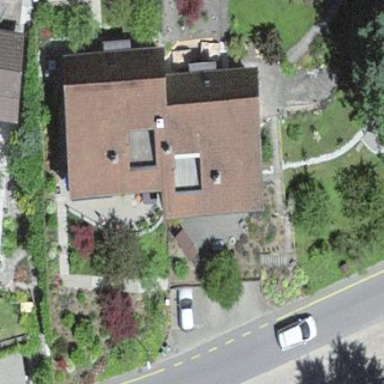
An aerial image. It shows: Residential building with saltbox roof shape.